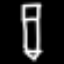
Label: pencil